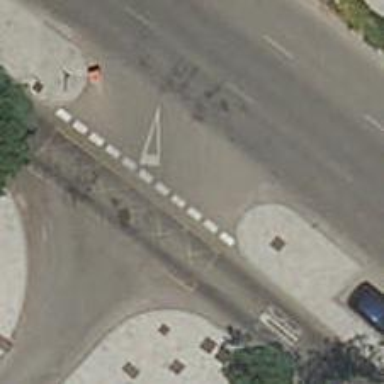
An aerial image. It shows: Road with "give way" sign.